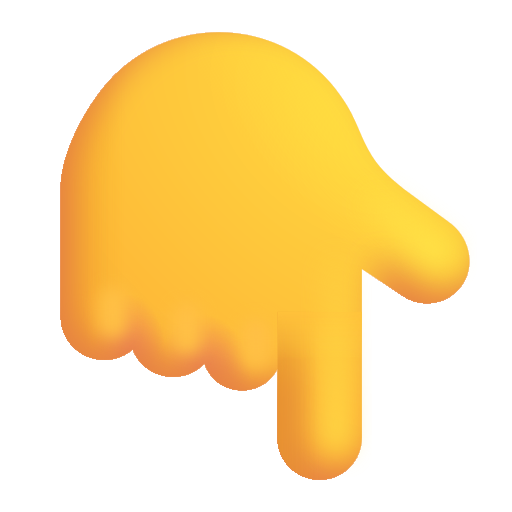
backhand index pointing down color default